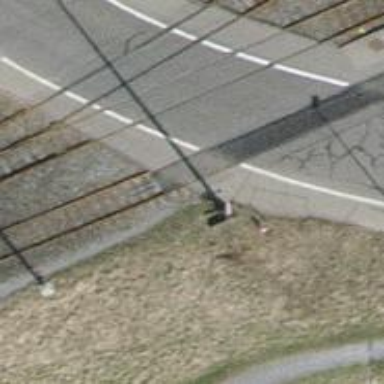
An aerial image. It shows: Railway crossing.